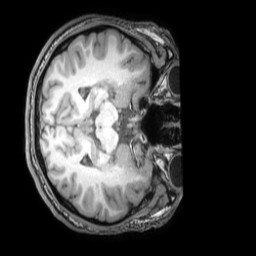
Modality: T1w
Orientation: axial
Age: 18
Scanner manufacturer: philips
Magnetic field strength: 3 T
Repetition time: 0.007 s
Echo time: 0.003501 s